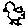
Label: bird